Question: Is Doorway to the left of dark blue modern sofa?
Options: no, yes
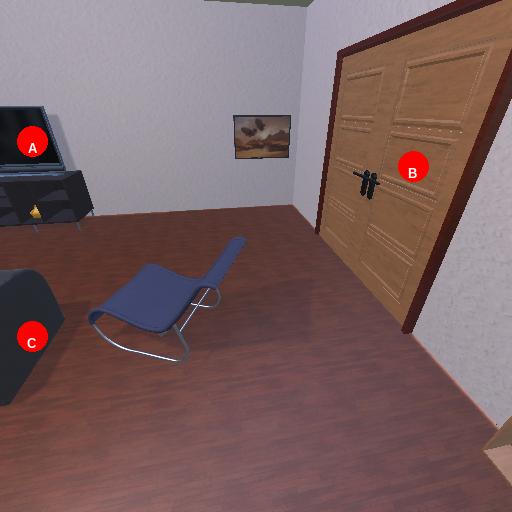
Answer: no